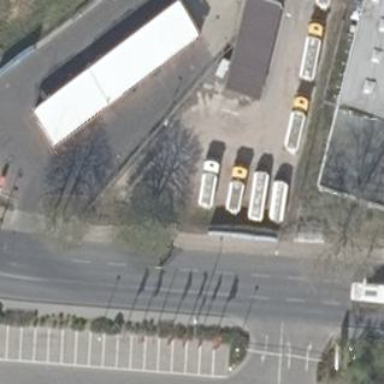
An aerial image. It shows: Car wash located under roof.